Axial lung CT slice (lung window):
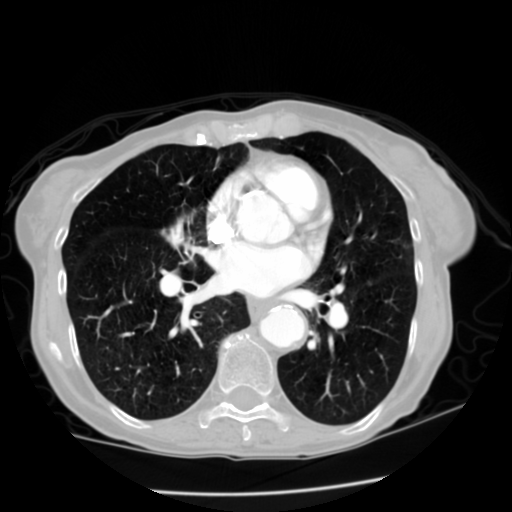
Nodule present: no